Interaction volume radius: 5 \u00c5
Interaction volume height: 15 \u00c5
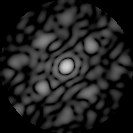
Disorder parameter: 0.5977